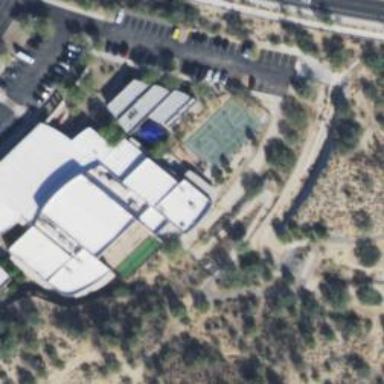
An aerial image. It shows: Sports center building.